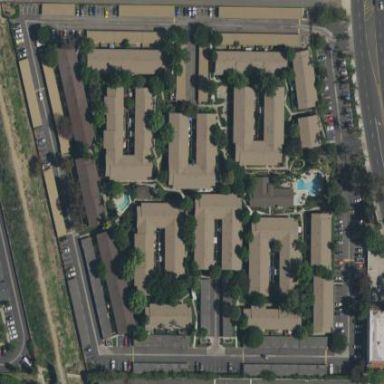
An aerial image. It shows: Residential area with apartments enclosed by wall.